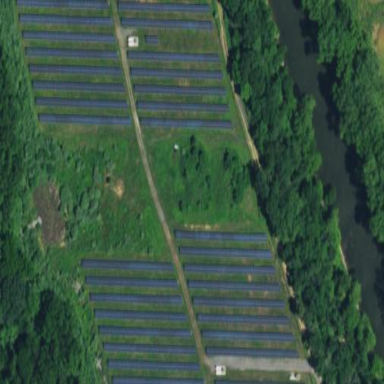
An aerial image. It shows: Solar power plant utilizing photovoltaic technology.